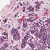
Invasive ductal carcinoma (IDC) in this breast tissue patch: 0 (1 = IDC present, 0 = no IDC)